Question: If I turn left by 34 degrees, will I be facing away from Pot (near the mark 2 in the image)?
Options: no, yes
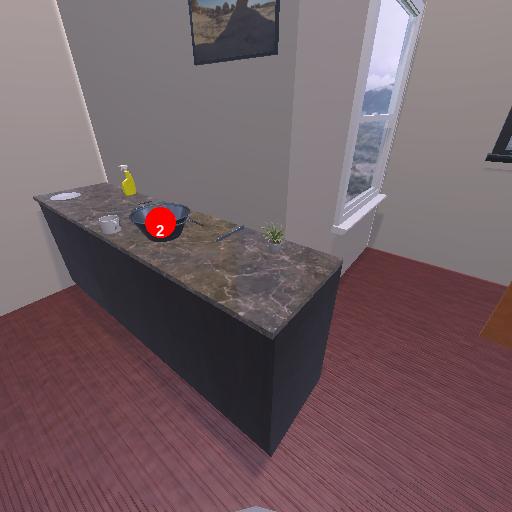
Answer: no